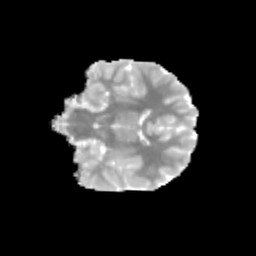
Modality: MD
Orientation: coronal
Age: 11
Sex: male
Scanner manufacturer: siemens
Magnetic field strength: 3 T
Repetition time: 3.8 s
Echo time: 0.07 s